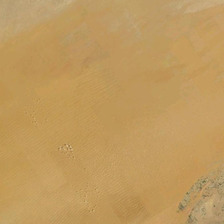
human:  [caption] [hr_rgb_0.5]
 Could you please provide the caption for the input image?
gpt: it is a piece of desert .

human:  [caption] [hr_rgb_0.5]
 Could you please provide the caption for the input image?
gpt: it is a piece of desert .

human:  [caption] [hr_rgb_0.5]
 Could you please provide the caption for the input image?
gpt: it is a piece of desert .

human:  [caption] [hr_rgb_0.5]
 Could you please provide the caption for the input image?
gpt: it is a piece of desert .

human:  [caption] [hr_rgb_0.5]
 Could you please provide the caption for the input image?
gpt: it is a piece of desert .